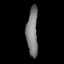
Tissue: prostate
Cell type: T cells
Senescence score: 0.3618
Nuclear area (px): 537
Mean DAPI intensity: 124.369